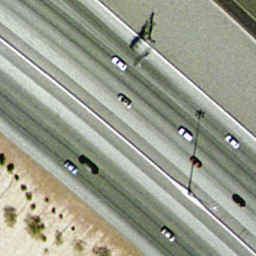
Label: freeway